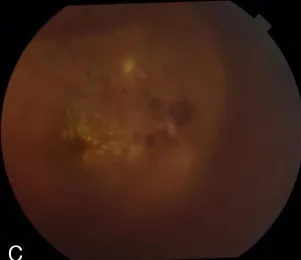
Serial fundus photographs showing the response of ocular inflammation with the various treatment regimens started. After 1 month of antituberculous therapy.
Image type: ophthalmic_imaging (fundus_photograph)